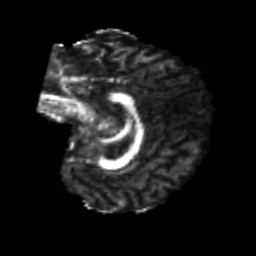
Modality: FA
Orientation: sagittal
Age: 24
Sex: female
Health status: healthy
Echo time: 0.074 s